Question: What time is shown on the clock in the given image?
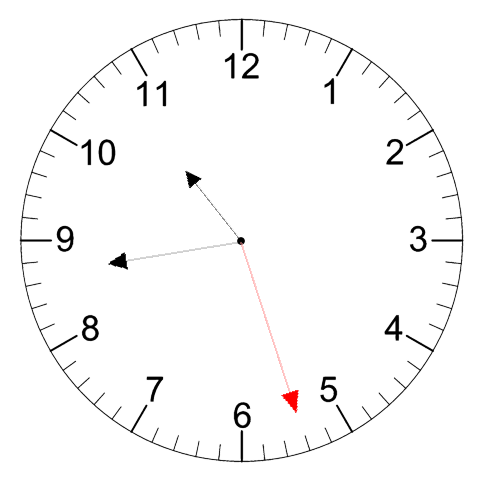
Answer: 10:43:27